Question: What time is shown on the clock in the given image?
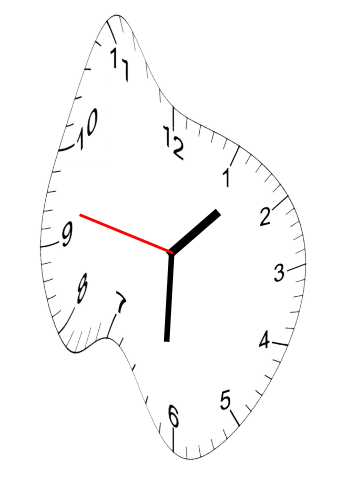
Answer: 01:30:47